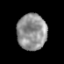
Tissue: prostate
Cell type: T cells
Senescence score: 0.3604
Nuclear area (px): 1046
Mean DAPI intensity: 145.659